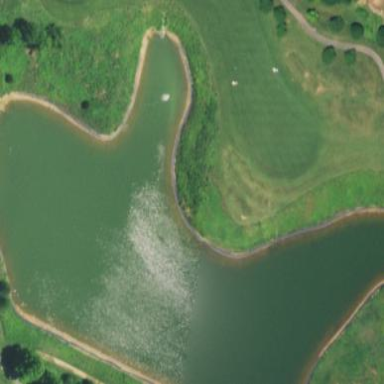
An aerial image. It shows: Rough area on grassy golf course.